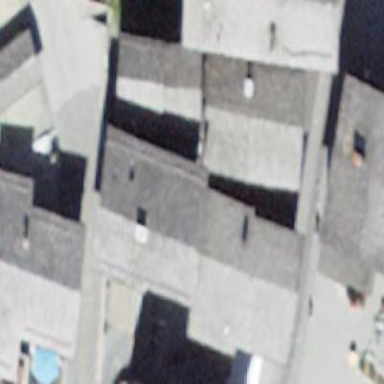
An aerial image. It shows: Building with tiled roof.